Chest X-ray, AP view. Patient: 32 years old, sex M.
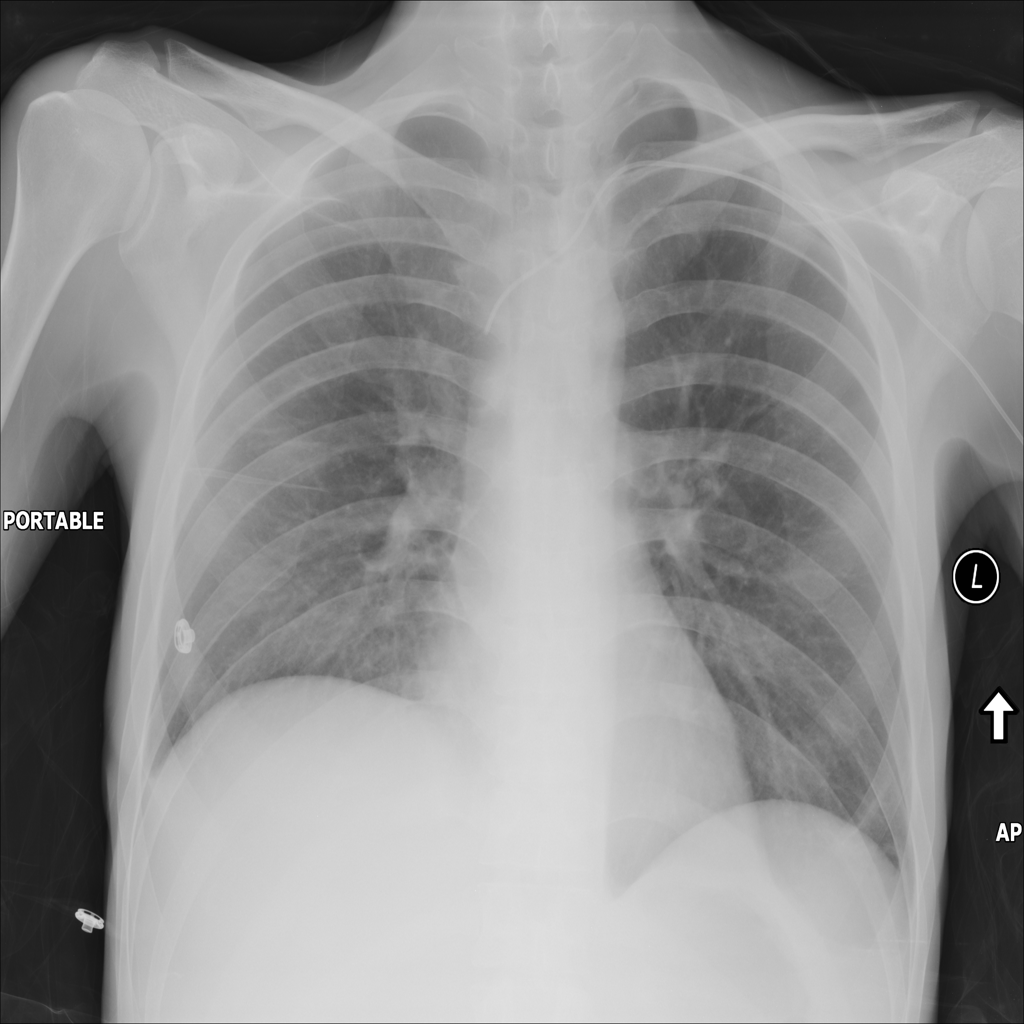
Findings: No Finding